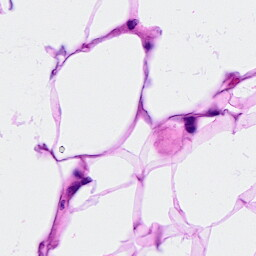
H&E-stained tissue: Breast